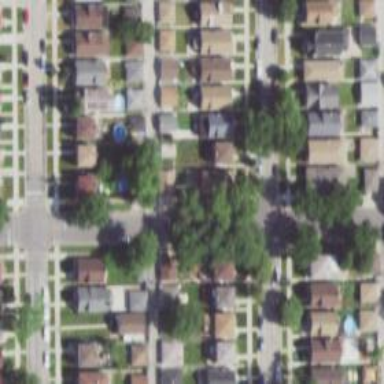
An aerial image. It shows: Alley classified as service road.